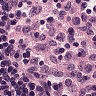
Metastatic tissue present: no